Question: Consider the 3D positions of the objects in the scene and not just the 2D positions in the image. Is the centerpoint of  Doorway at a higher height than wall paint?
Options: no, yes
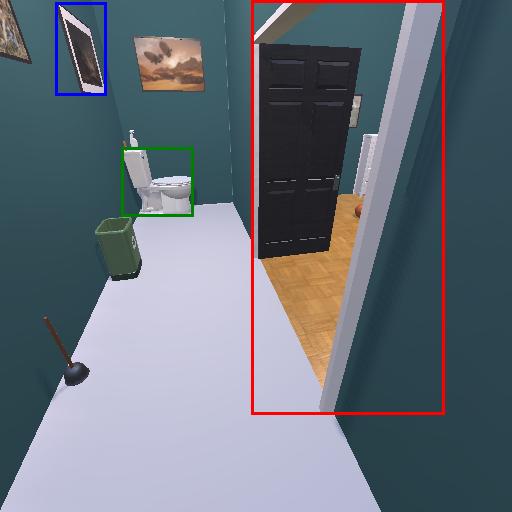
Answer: no